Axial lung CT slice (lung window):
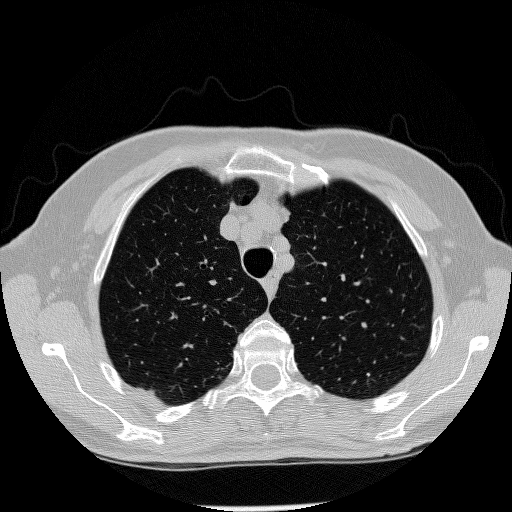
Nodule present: no